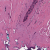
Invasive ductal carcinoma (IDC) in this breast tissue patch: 0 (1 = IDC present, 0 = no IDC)